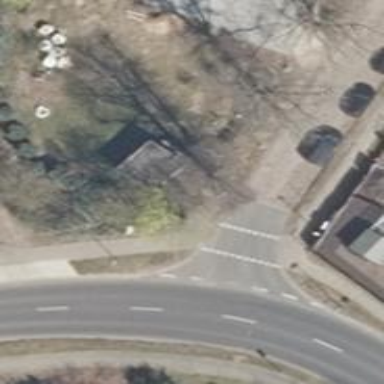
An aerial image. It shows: Road with "give way" sign.